Interaction volume radius: 10 \u00c5
Interaction volume height: 25 \u00c5
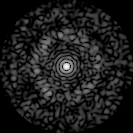
Disorder parameter: 0.7905